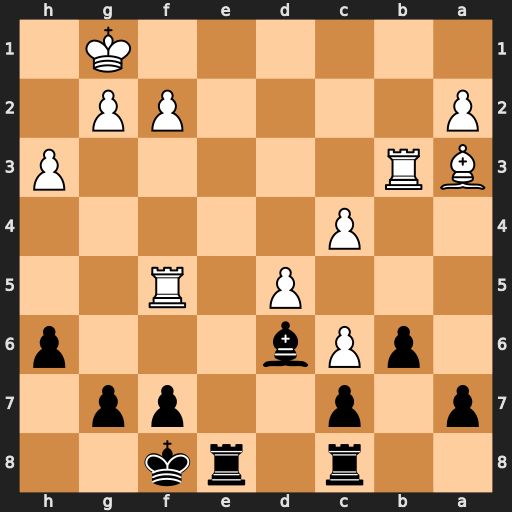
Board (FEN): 2r1rk2/p1p2pp1/1pPb3p/3P1R2/2P5/BR5P/P4PP1/6K1
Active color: b
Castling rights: -
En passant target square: -
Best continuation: Re1#